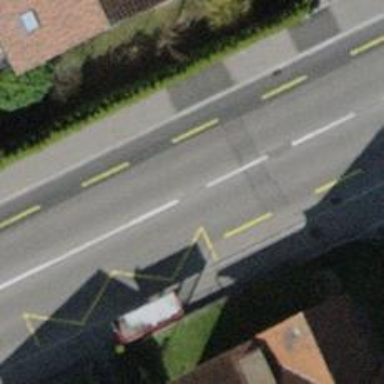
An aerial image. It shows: Public transport stop position.